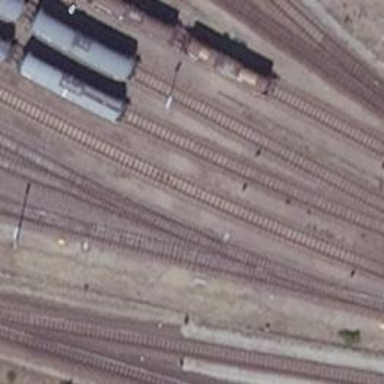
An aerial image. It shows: Railway switch.